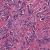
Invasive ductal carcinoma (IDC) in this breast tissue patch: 1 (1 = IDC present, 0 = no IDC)